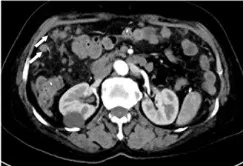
Computed tomography enhanced scan. (D) Multiple nodules in the abdominal cavity.
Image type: radiology (ct)